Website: crate-barrel
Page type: billing-address
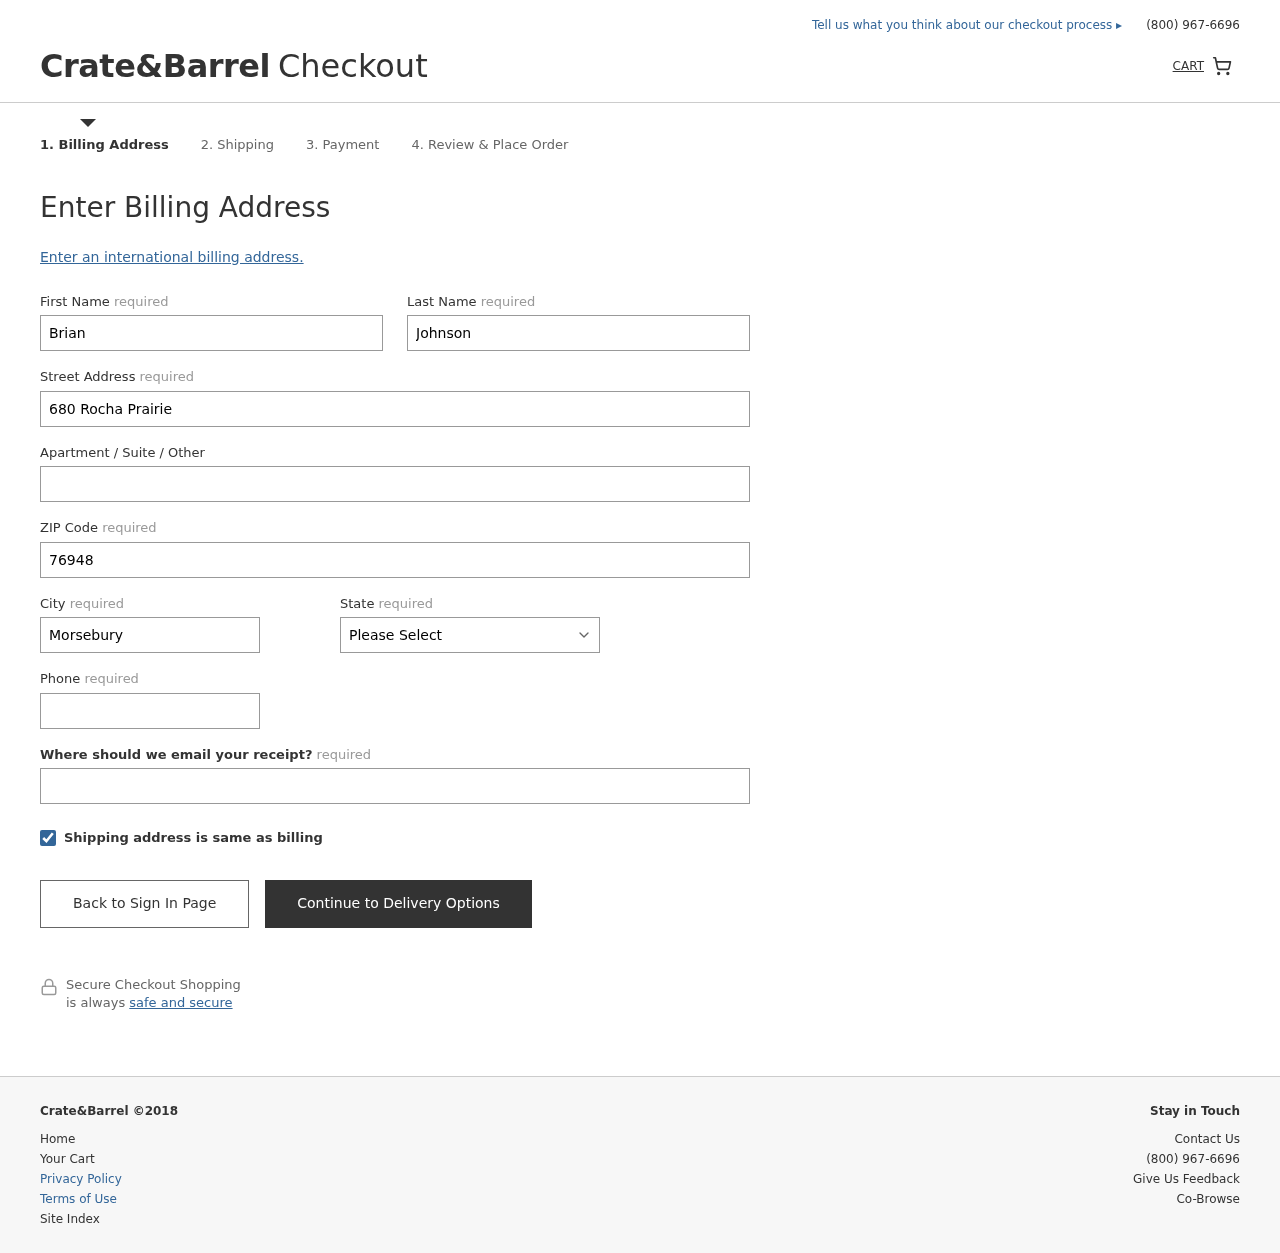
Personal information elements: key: PII_STATE
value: VI
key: PII_FIRSTNAME
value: Brian
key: PII_LASTNAME
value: Johnson
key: PII_STREET
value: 680 Rocha Prairie
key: PII_POSTCODE
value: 76948
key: PII_CITY
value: Morsebury
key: PII_PHONE
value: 4449151755
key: PII_EMAIL
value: brianjohnson@yahoo.com